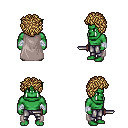
a pixel art fantasy rpg character, male body template, orc, green skin, gray cape, metal pants, blonde curly afro hairstyle, white cloth bandages, dagger, four views (front, back, left, right), 2x2 character sprite sheet, small pixel art, hard edges, no anti-aliasing